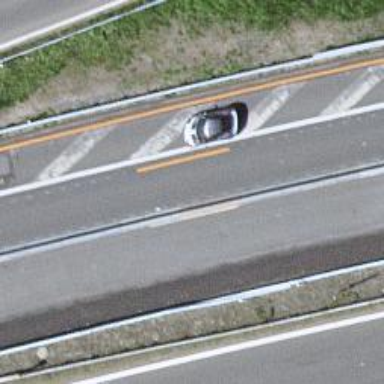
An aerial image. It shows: Asphalt motorway.